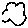
Label: cloud